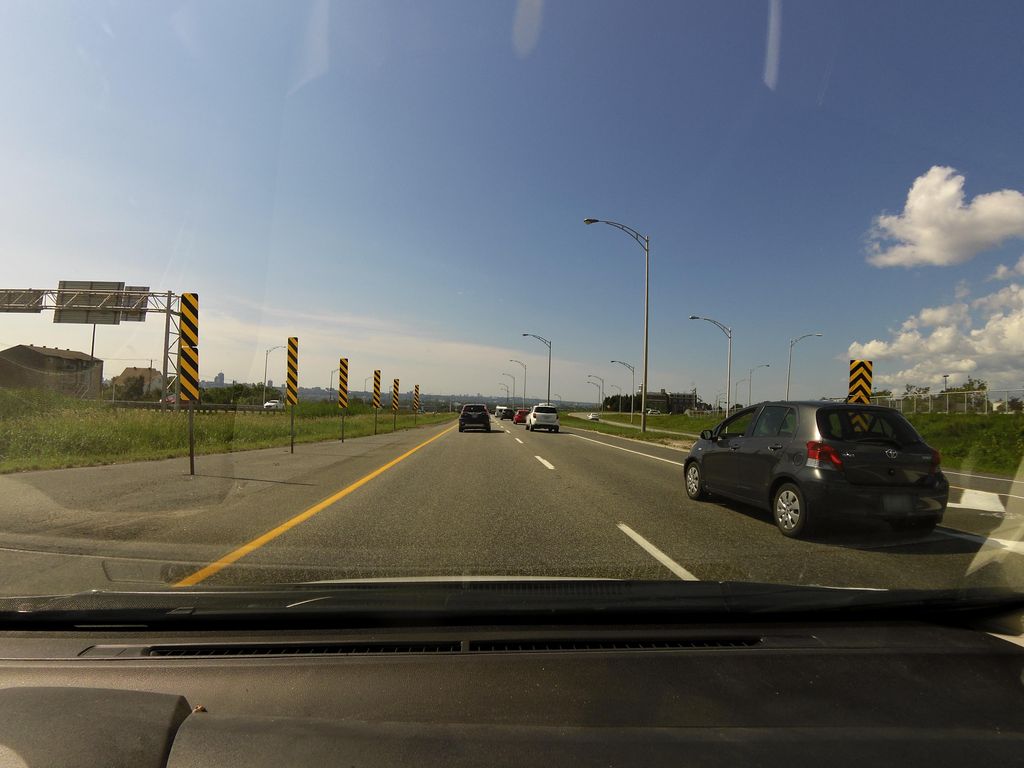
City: quebec_city